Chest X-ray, AP view. Patient: 42 years old, sex F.
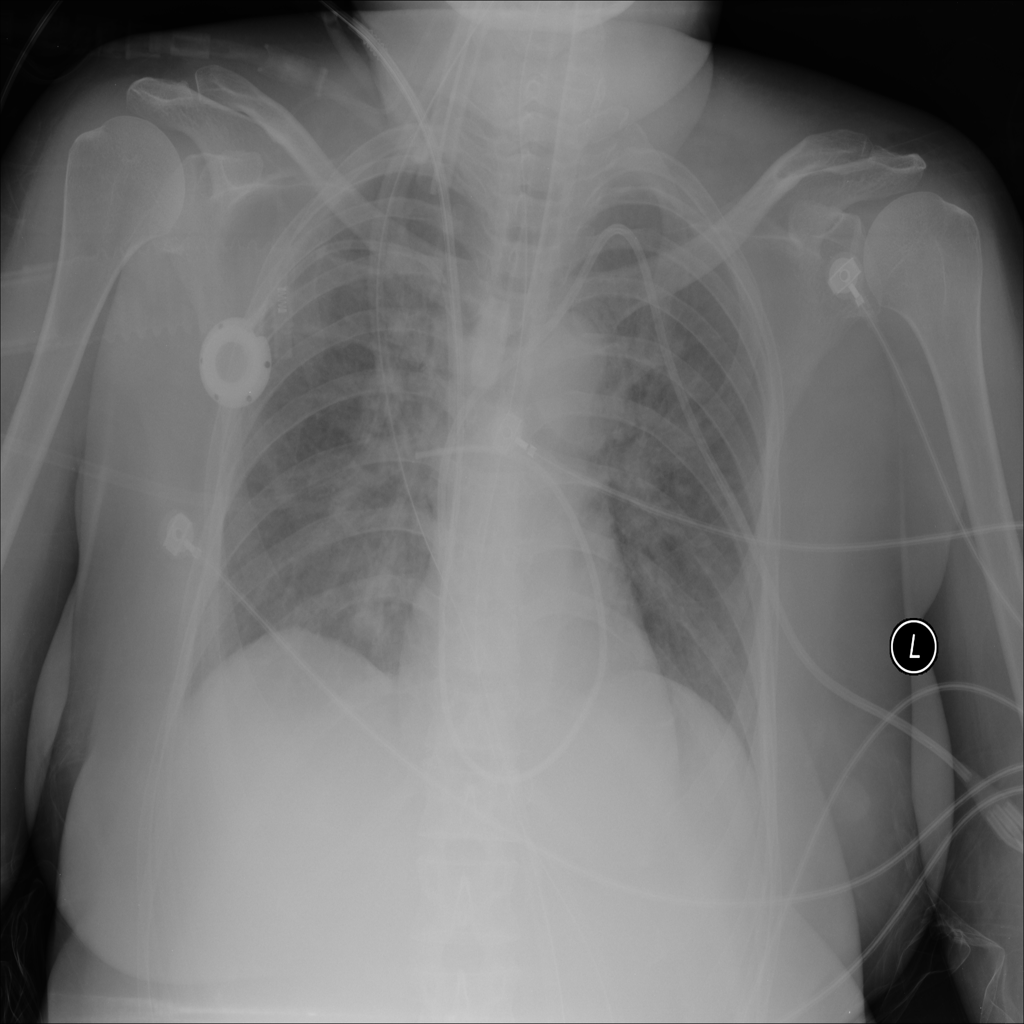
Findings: Edema